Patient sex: F
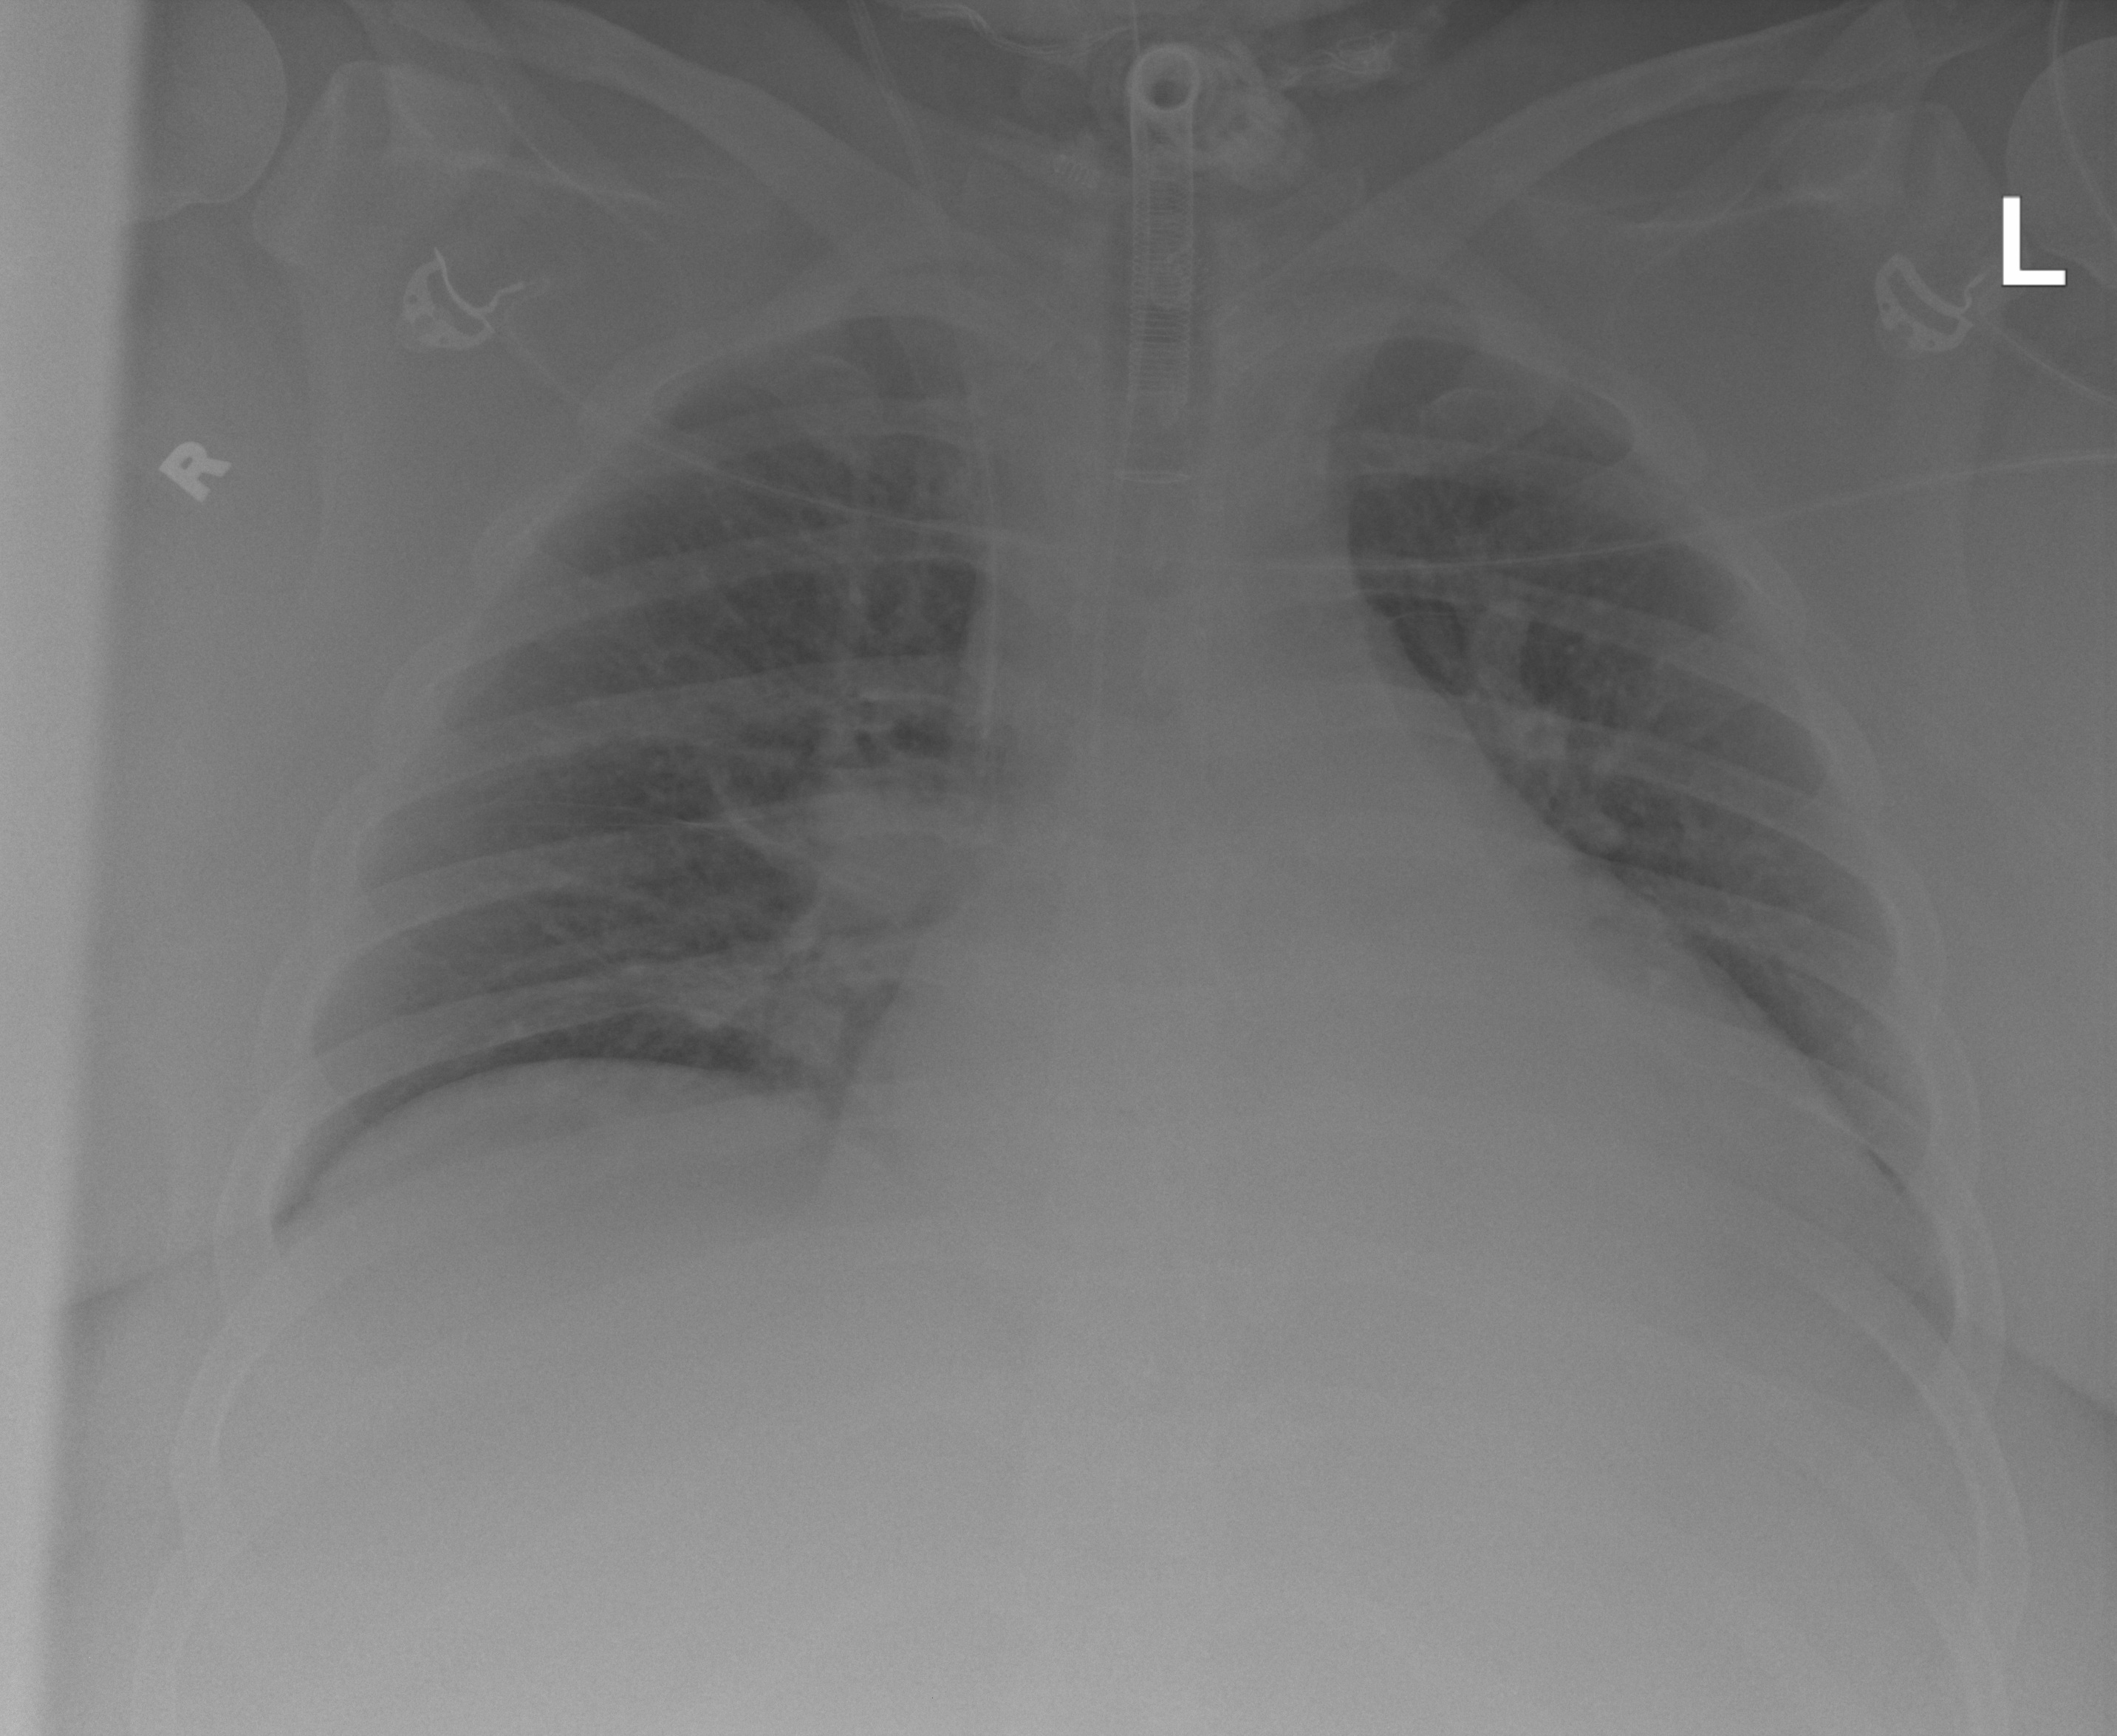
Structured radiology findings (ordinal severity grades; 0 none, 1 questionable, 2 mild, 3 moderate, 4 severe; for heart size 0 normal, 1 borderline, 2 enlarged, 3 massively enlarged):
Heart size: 3
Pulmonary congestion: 2
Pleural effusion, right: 0
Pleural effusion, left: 2
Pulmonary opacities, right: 2
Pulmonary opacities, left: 0
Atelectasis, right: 2
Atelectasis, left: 2